The plot is a signal-to-image rendering of a rotating shaft's vibration measurement. Based on the visible evidence, which rotor condition applies: normal, misalignment, unbalance, looseness?
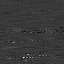
Answer: normal